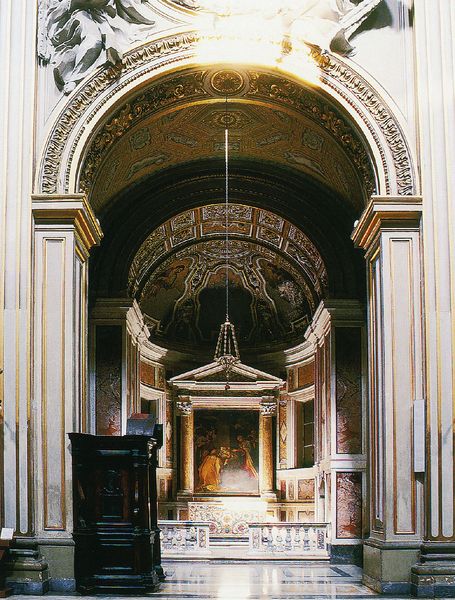
Titel: Santa Maria in Vallicella (Chiesa Nuova)
Künstler: Matteo da Castello
Standort: Rom (EU - I - Latium)
Schlagwörter: gemälde, schatten, lampe, licht, marmor, raum, säule, säulen, rot, barock, bild, kirche, sonne, figur, gold, decke, renaissance, engel, schrank, bogen, sonnenlicht, giebel, rundbogen, ornamente, kerzen, kronleuchter, leuchter, lüster, stuck, geländer, halle, foto, nische, arkade, torbogen, balustrade, altar, kapitell, kasten, verziert, fries, skulpturen, dienste, kanzel, rundbögen, fresken, romanik, heilige, deckengemälde, fresko, altarbild, ädikula, kriche, luster, altargemälde, kronleuchte, kirchenmalerei, beichtstuhl, hochaltarbild, bocden, illuminati, goldenes dreieck, lüchster